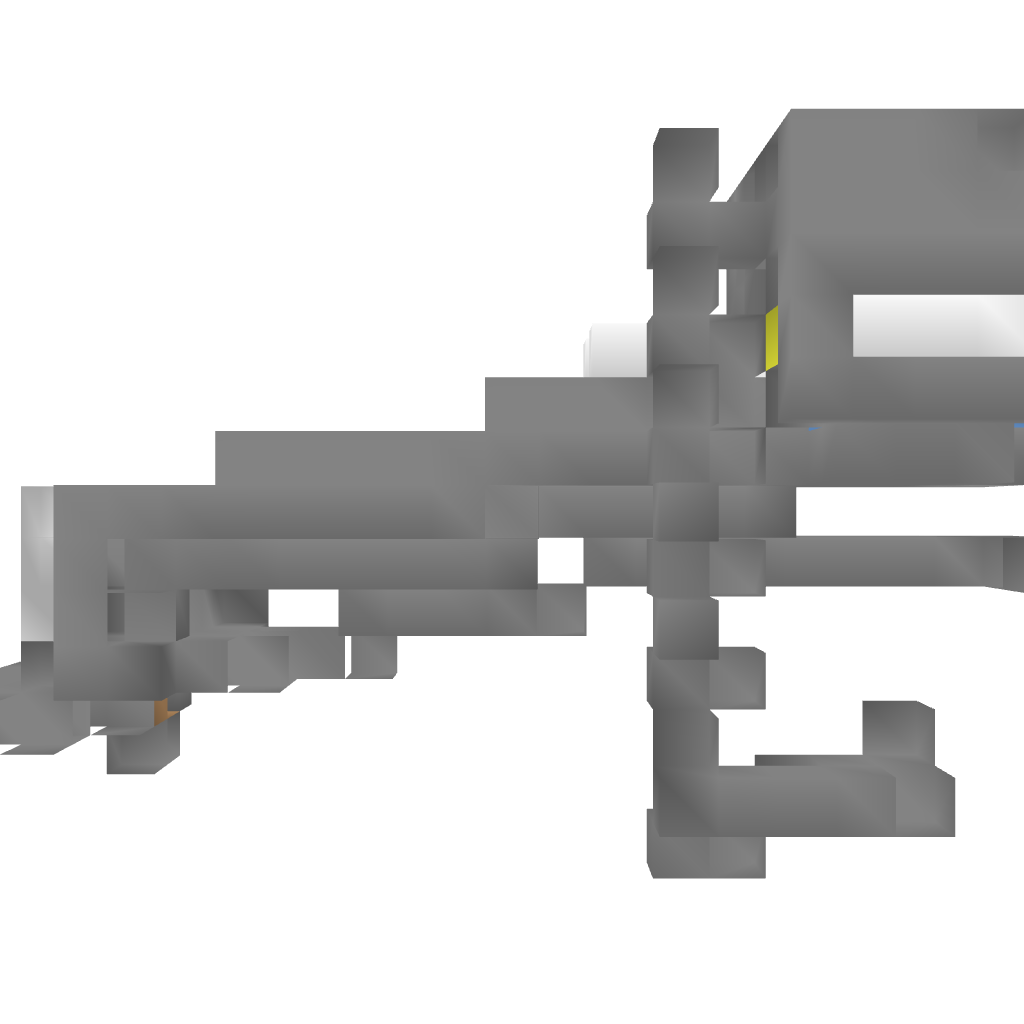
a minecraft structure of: Chicken Farm+Cooker bad low quality